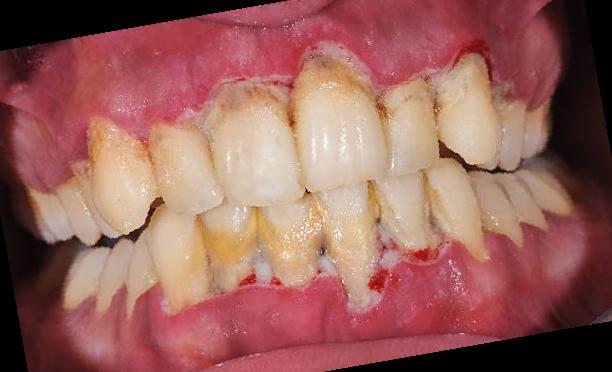
Condition: Gingivitis